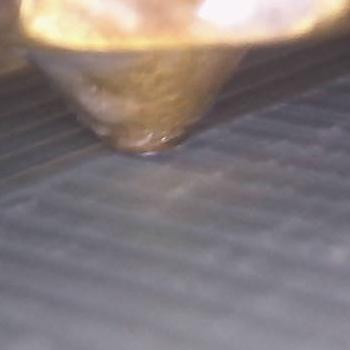
Flow rate: 35%